Current action and preconditions to check: path_clear

Your task: For each precondition in the list above, predict whether it will hold at this action.

Consider the current scene as observed from the mobile robot's camera, and analyze the predicted future states of all dynamic agents (e.g., people, animals, vehicles, or any moving entities) within the NEXT SECOND.

IMPORTANT: Only answer "very likely" if you are absolutely certain—based on strong, clear evidence—that a dynamic agent will violate the precondition in the predicted future state. Do NOT answer "very likely" for unlikely, ambiguous, or low-probability risks.

Ask yourself for each precondition: Is there a high probability, with clear and convincing evidence, that the predicted future states of any dynamic agent will interfere with the predicted future state of the currently executing action within the NEXT SECOND, causing that precondition to fail?

Assess the risk level based on these predictions. Use "likely" or "very likely" if motions create a clear risk of interference.

Use "neutral" or "improbable" if agents are nearby but their predicted paths are clearly diverging or non-conflicting.

Failure Risk Categories: "very improbable", "improbable", "neutral", "likely", "very likely"

Answer Format: Output ONLY the probability_of_failure value from these categories: "very improbable", "improbable", "neutral", "likely", "very likely"

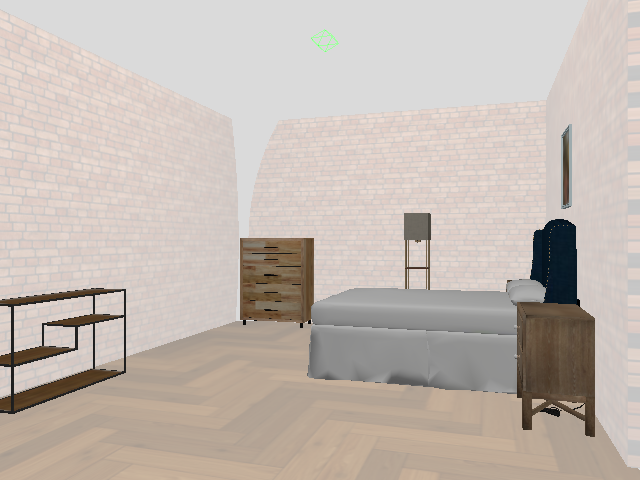

Answer: very improbable